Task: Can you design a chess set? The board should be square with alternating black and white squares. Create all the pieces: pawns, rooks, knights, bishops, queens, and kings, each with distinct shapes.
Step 1789:
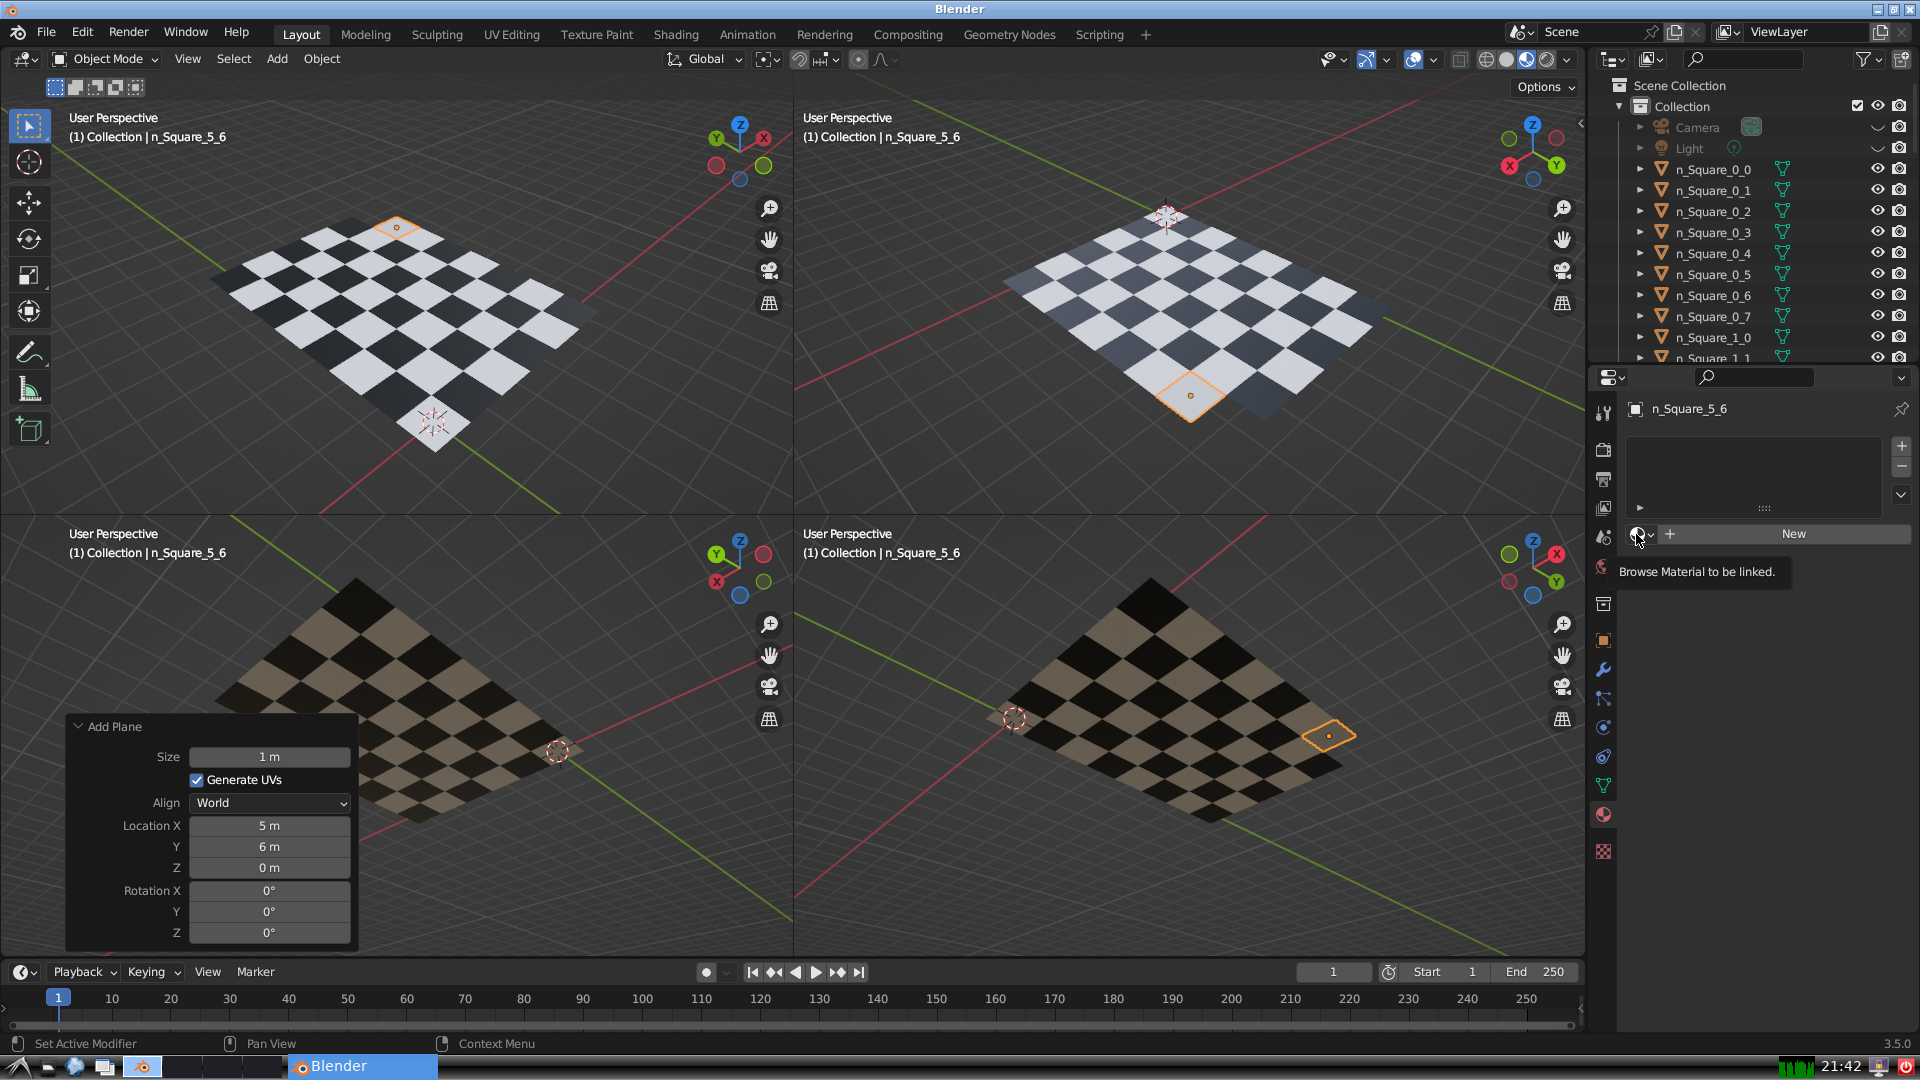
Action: click: no